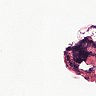
Metastatic tissue present: no